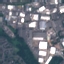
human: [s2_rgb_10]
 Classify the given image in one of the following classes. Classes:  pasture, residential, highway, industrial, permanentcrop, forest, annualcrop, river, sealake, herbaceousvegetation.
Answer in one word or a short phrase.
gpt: Industrial